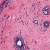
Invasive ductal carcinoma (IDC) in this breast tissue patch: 0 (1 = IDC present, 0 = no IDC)